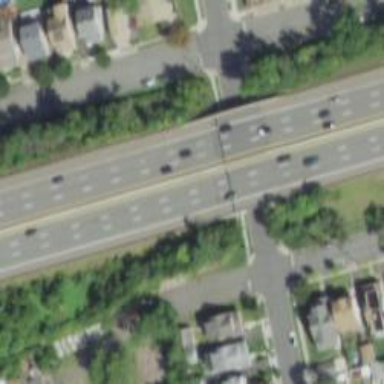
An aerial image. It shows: Urban freeway or expressway.